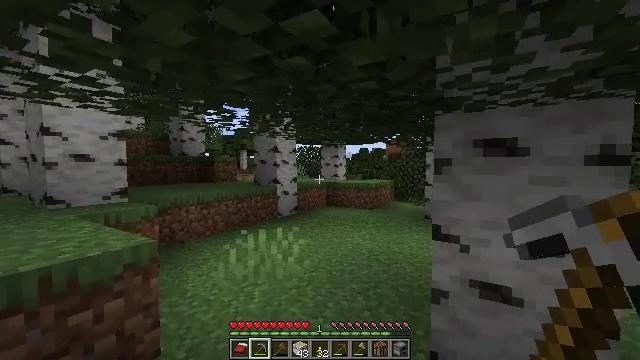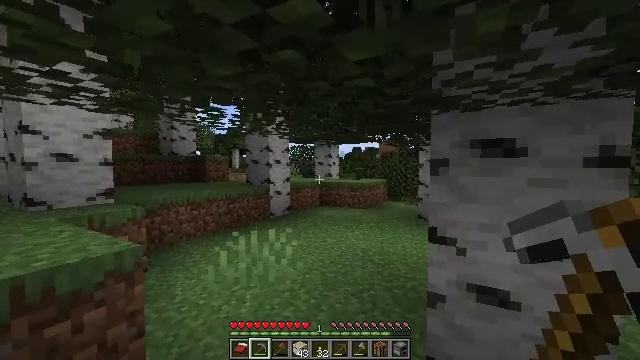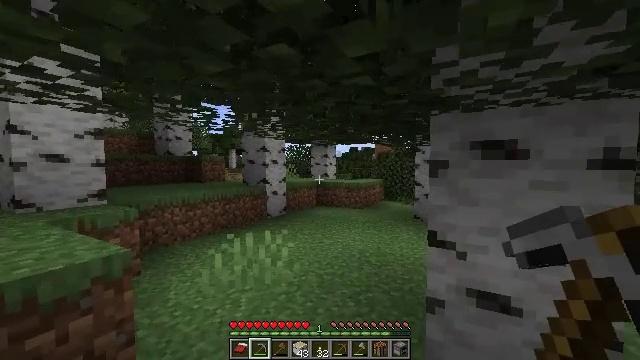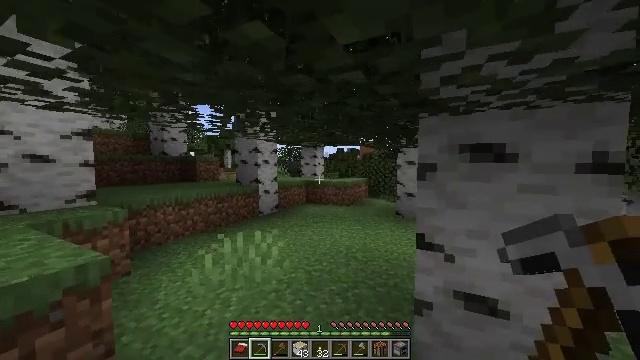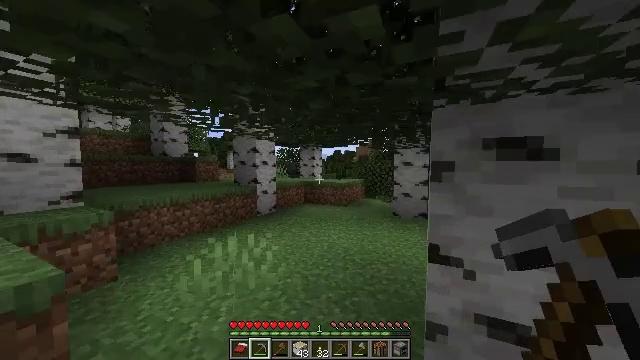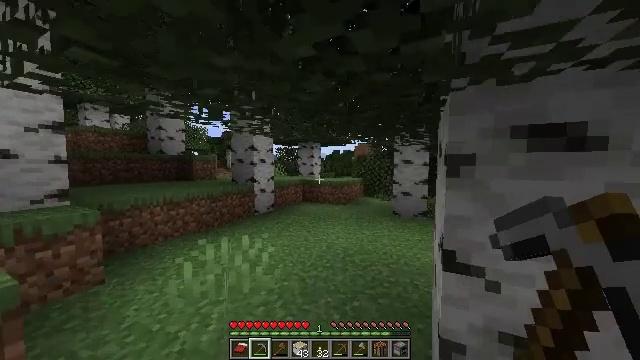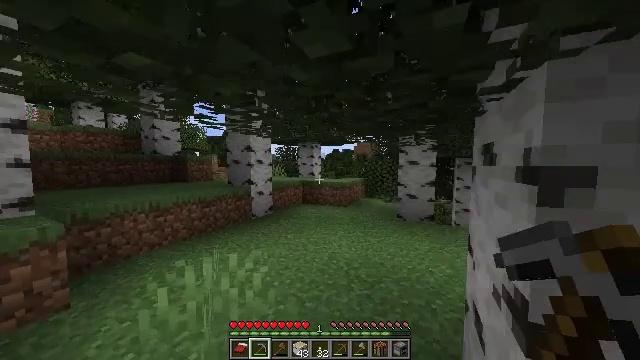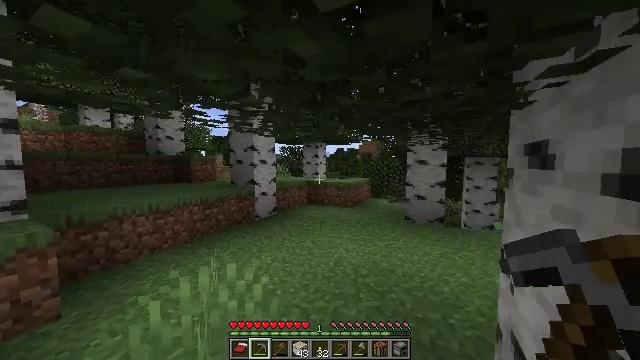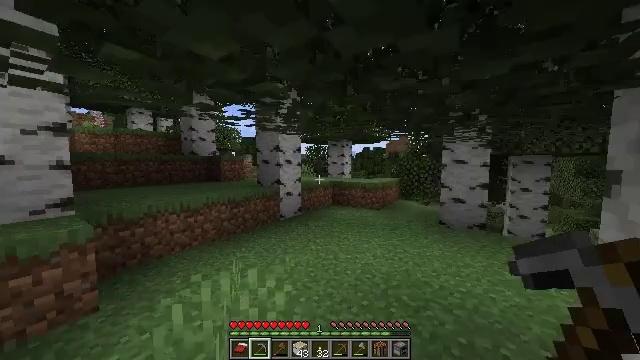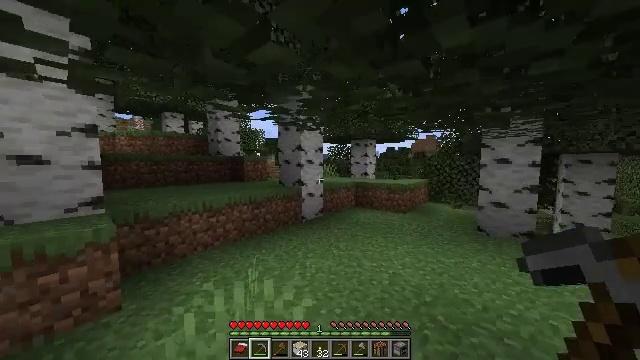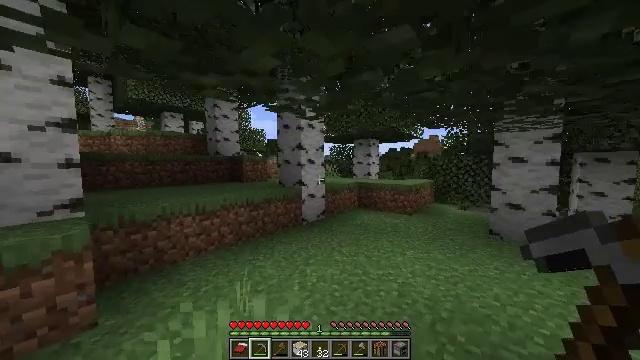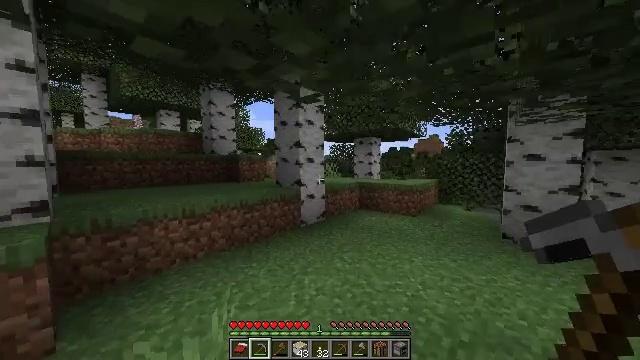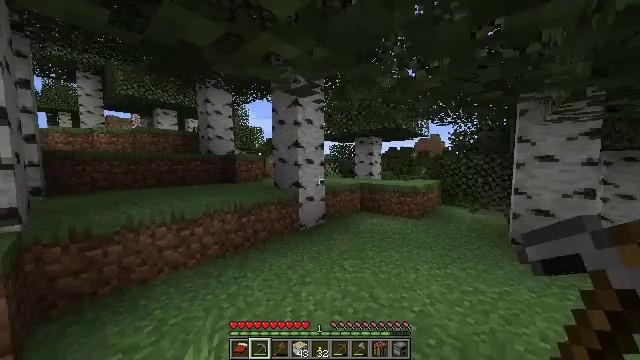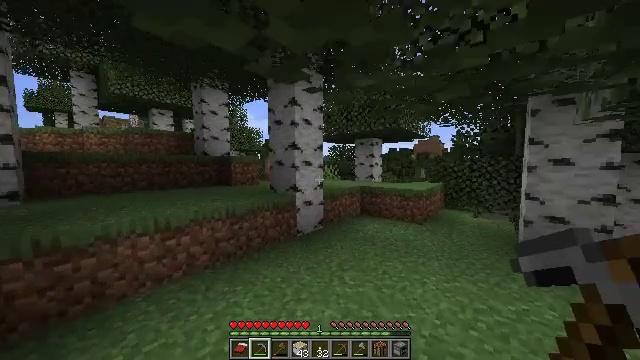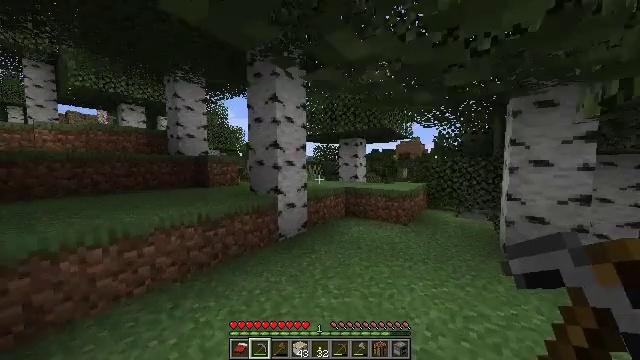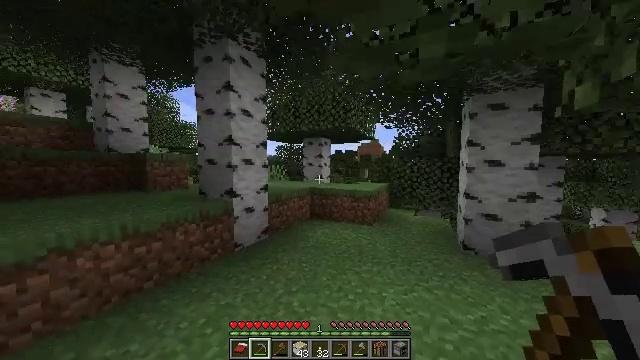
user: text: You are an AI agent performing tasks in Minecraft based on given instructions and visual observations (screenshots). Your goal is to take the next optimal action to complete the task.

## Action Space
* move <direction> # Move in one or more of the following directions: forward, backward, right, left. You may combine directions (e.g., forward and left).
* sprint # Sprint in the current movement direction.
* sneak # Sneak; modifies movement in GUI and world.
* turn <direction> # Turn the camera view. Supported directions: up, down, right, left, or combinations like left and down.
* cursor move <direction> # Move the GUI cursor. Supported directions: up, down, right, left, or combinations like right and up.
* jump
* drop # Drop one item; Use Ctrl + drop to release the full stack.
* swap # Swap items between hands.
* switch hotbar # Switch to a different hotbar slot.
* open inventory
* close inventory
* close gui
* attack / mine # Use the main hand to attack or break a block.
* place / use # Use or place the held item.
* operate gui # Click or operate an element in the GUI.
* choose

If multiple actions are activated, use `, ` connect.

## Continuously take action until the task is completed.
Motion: motion action
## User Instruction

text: Harvest birch leaves for decorations.
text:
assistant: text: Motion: move forward, sprint, turn right
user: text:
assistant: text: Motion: move forward, sprint
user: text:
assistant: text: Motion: move forward, sprint, turn right
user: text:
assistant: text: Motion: move forward, sprint
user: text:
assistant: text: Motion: move forward, sprint
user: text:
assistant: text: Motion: move forward, sprint
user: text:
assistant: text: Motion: move forward, sprint, turn left
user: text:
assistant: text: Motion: move forward, sprint, turn left
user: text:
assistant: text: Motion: move forward, sprint, turn left
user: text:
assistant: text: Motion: move forward, sprint
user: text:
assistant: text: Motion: move forward, sprint
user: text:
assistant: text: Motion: move forward, sprint
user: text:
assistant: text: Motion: move forward, sprint
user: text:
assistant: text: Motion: move forward, sprint, turn right
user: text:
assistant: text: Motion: move forward, sprint, turn right
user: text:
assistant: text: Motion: move forward, sprint, turn right
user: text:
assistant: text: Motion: move forward, sprint, turn right
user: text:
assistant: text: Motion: move forward, sprint, turn right
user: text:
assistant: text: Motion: move forward, sprint, turn right
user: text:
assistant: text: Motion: move forward, sprint, turn right
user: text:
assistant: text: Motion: move forward, sprint, turn right
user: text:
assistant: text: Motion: move forward, sprint
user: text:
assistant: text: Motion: move forward, sprint
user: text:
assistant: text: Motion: move forward, sprint
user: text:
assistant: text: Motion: move forward, sprint
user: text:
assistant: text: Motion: move forward, sprint
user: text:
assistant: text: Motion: move forward, sprint
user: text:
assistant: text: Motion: move forward, sprint, turn right
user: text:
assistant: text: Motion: move forward, sprint, turn right
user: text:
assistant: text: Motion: move forward, sprint